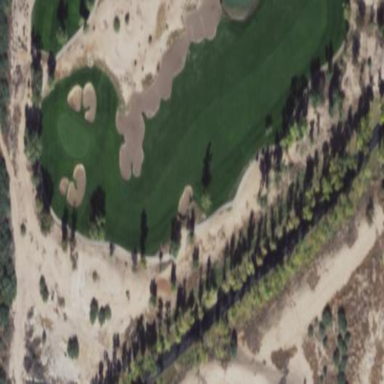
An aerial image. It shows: Rough grassy area used for golf.